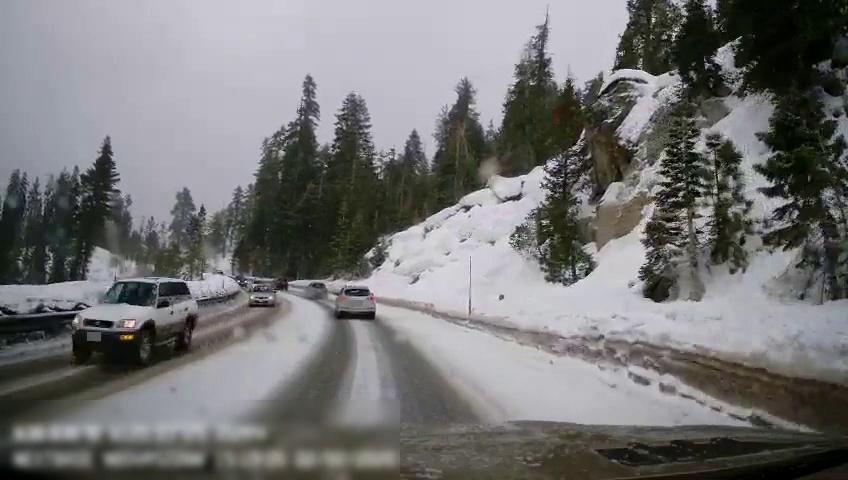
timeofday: Day
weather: Snowy
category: Drivable Space
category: Vehicles | SUV
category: Vehicles | Car
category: Vehicles | SUV
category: Vehicles | Car
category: Vehicles | Car
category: Vehicles | Car